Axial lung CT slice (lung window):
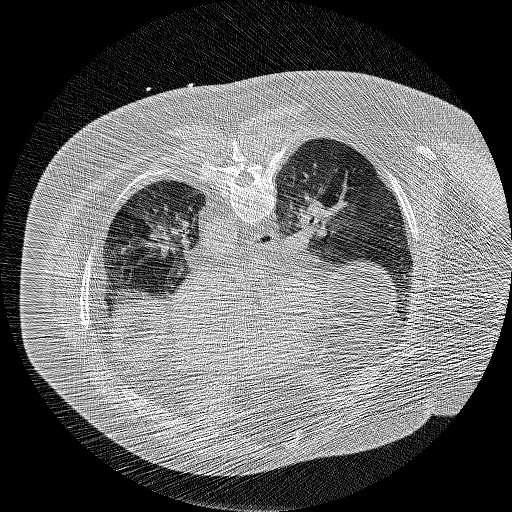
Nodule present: no